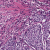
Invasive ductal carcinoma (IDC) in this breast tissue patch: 1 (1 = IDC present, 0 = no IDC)